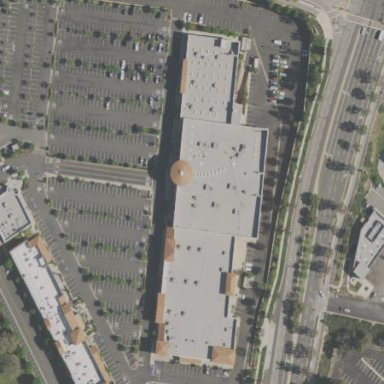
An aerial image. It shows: Building used as fitness center.